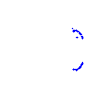
Particle: kaon